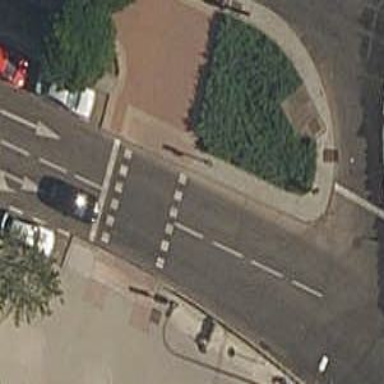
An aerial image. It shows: Crossing with traffic signals.